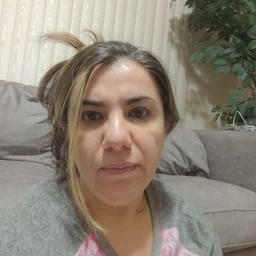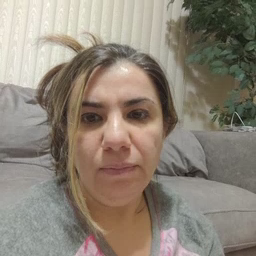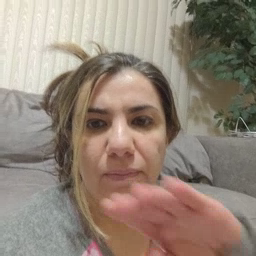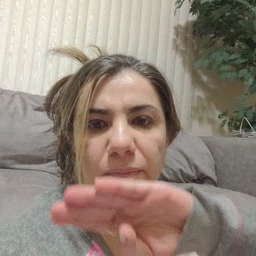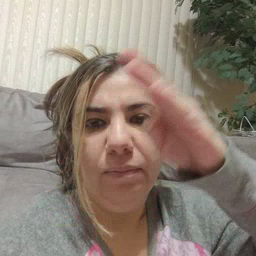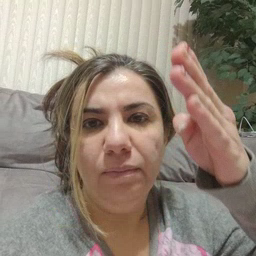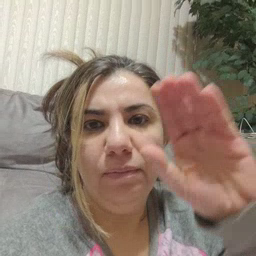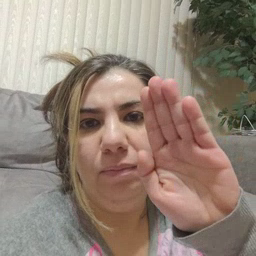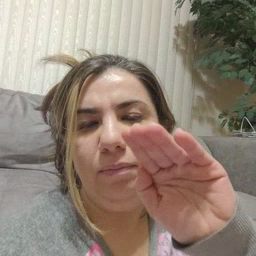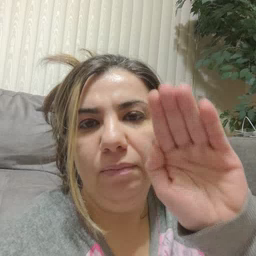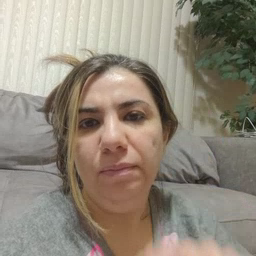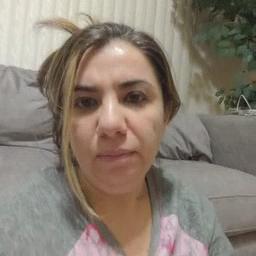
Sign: mitten